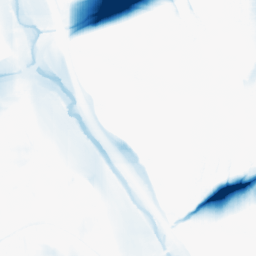
Category: morphological
Decomposition family: morphological_square
Decomposition parameters: operation: closing
size: 50
Upsampling method: lanczos
Upsampling parameters: scale: 2
Upsampling scale: 2